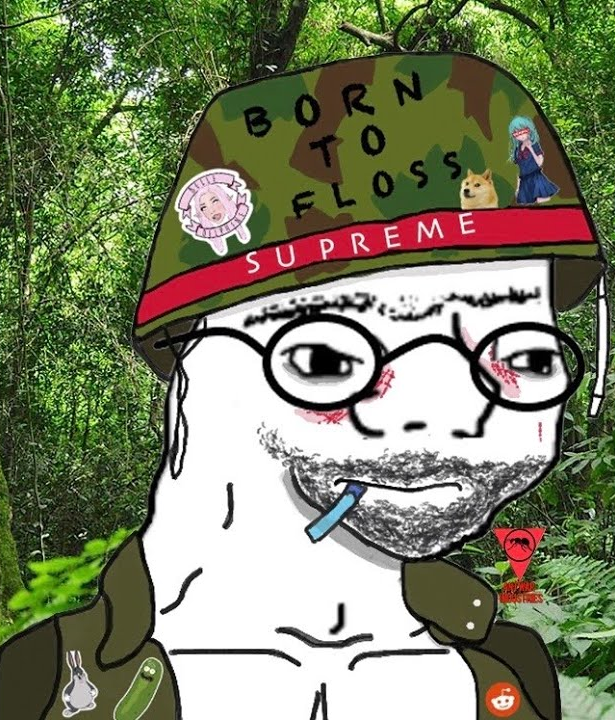
Label: 5_Zoomer